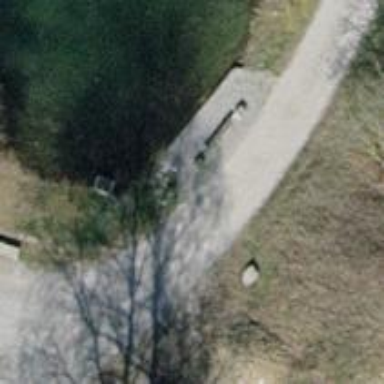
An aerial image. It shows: Concrete bench.